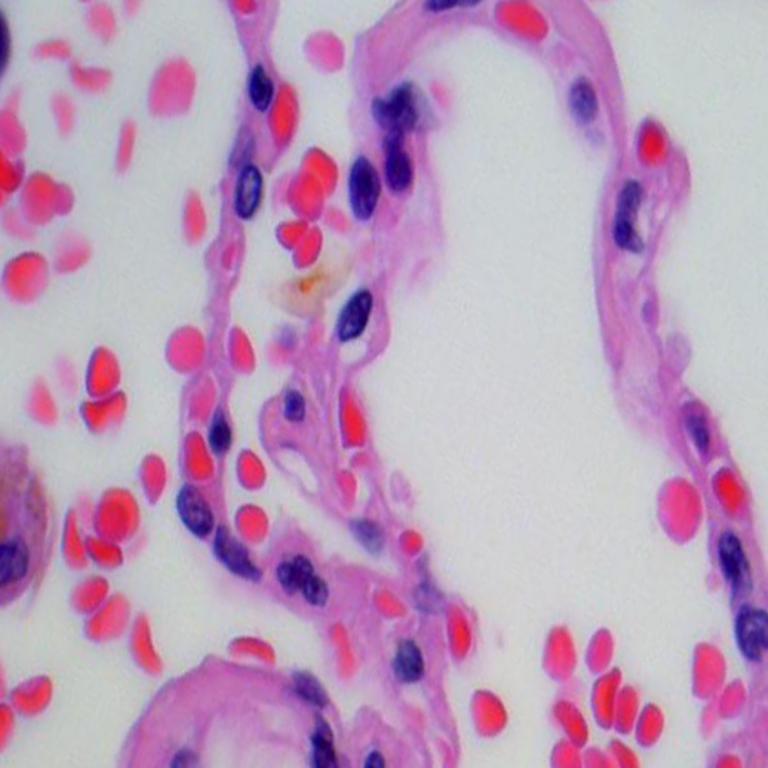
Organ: lung
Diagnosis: benign